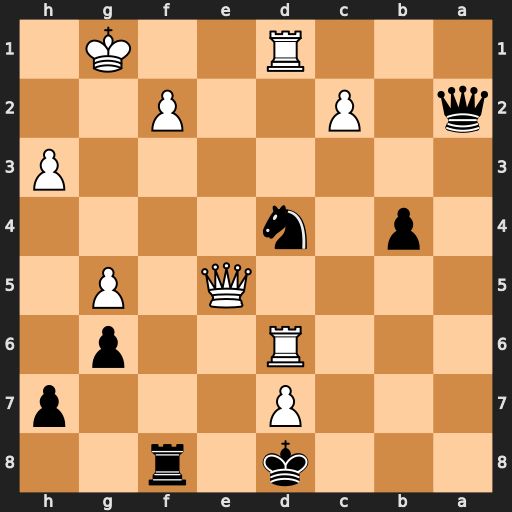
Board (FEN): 3k1r2/3P3p/3R2p1/4Q1P1/1p1n4/7P/q1P2P2/3R2K1
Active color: b
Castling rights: -
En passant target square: -
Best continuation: Nf3+ Kg2 Nxe5